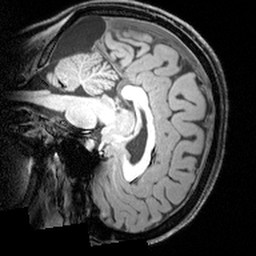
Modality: T1w
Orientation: sagittal
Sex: female
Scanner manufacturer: siemens
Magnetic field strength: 3 T
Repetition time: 1.9 s
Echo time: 0.00397 s